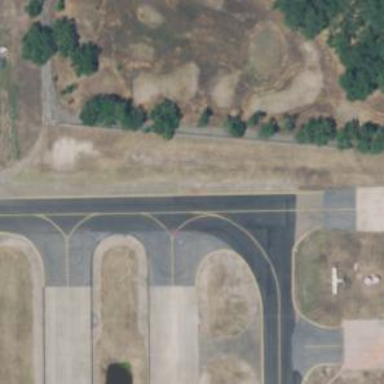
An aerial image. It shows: Asphalt taxiway at the airport.